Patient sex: M
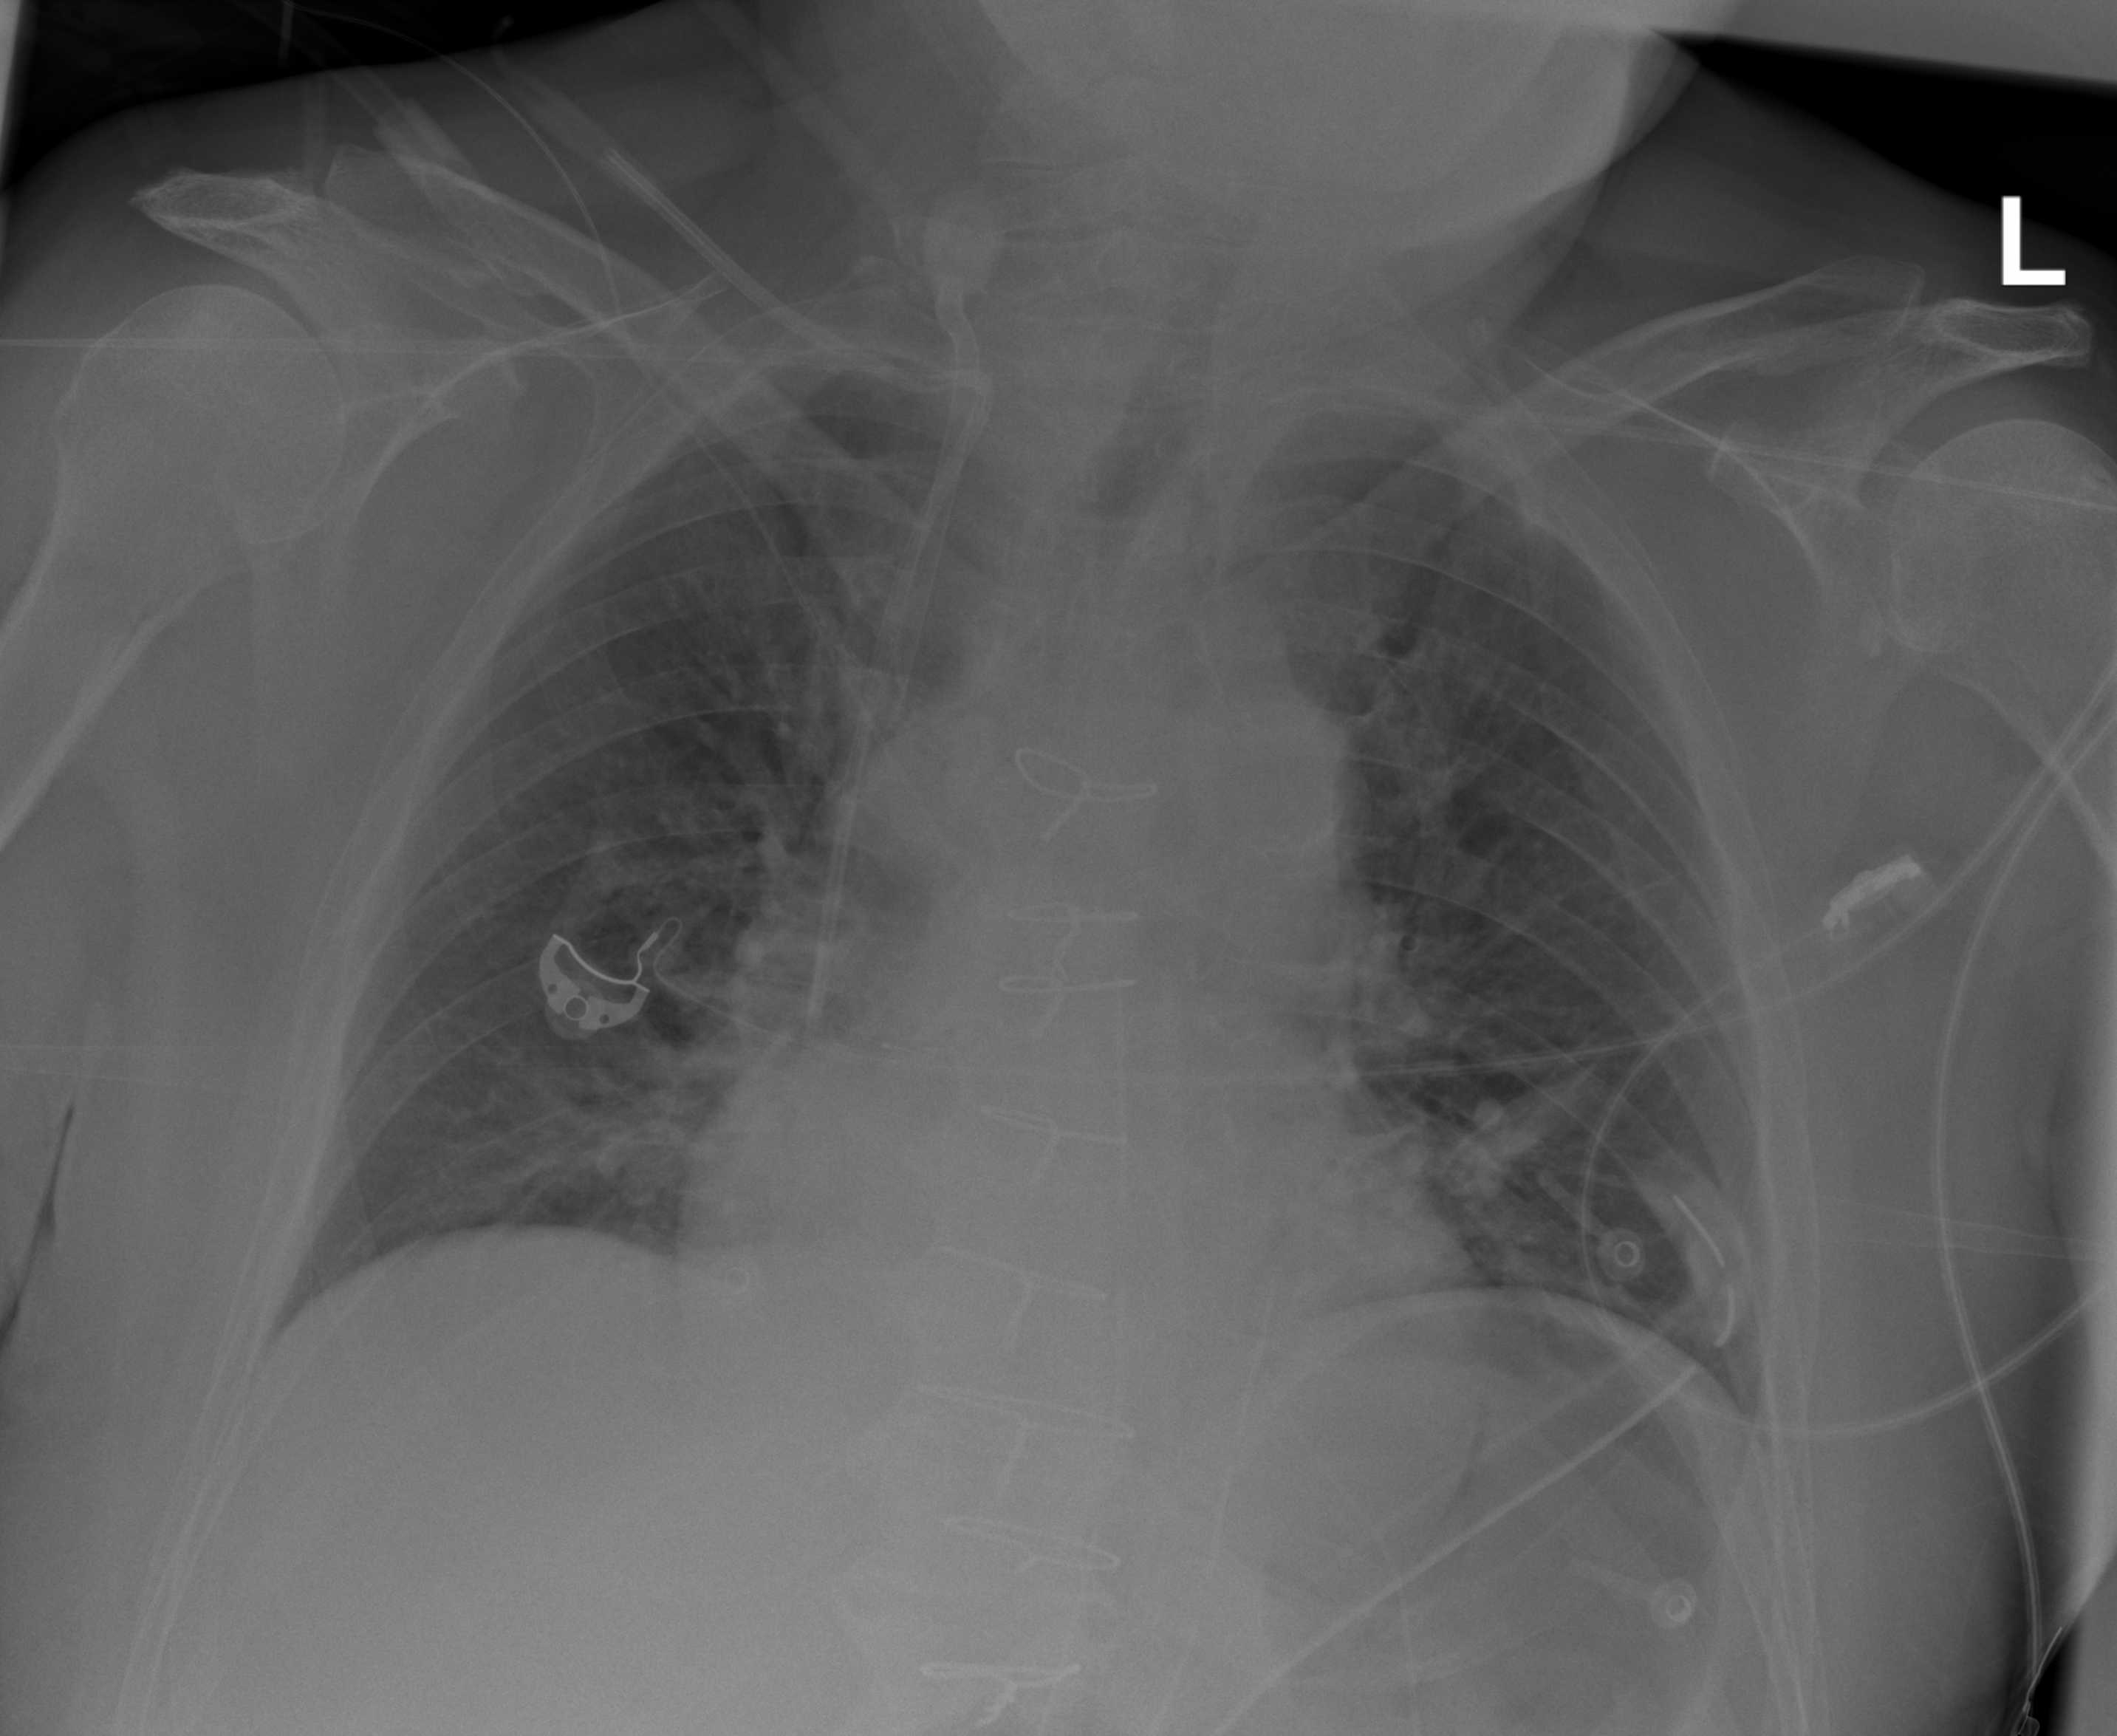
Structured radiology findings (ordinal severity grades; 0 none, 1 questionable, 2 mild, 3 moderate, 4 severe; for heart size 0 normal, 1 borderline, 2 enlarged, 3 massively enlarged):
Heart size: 1
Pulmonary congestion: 1
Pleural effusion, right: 0
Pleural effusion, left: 0
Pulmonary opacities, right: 0
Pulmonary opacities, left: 0
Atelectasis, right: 2
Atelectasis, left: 2